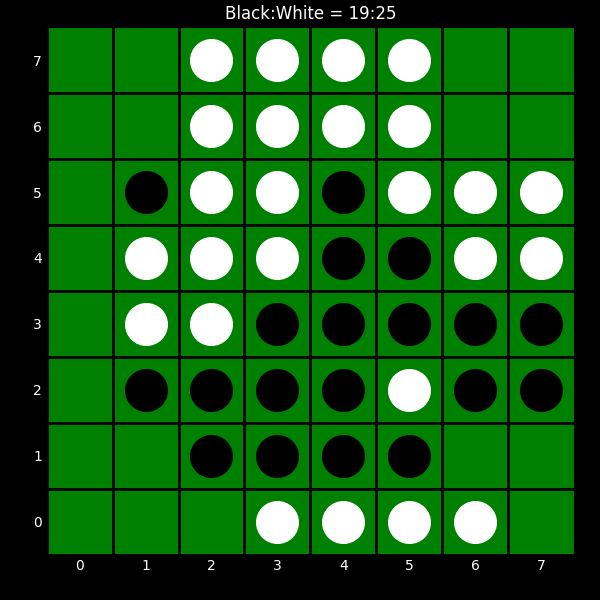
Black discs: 19
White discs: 25